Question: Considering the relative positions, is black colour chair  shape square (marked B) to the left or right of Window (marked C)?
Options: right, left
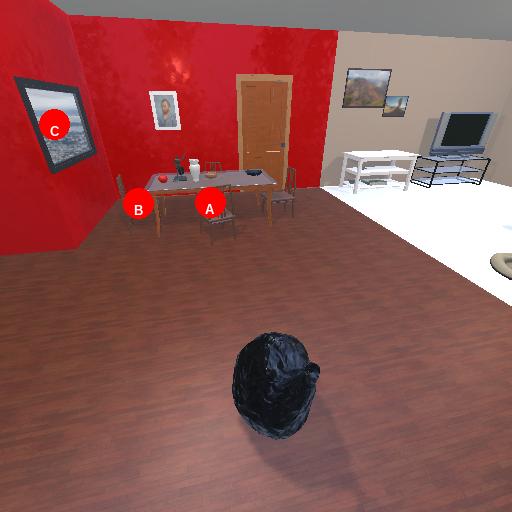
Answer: right